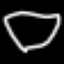
Label: diamond